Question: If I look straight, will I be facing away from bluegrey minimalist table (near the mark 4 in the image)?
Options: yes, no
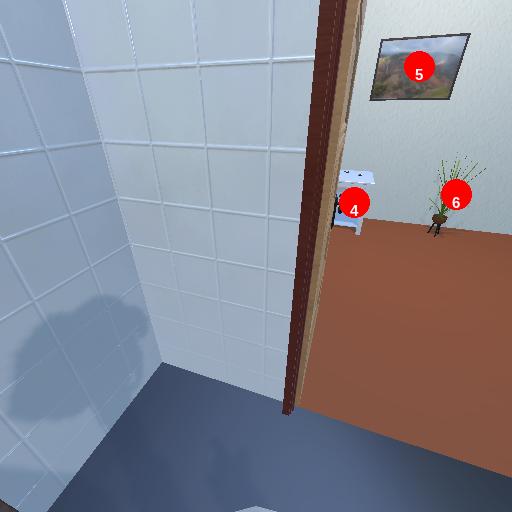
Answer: yes